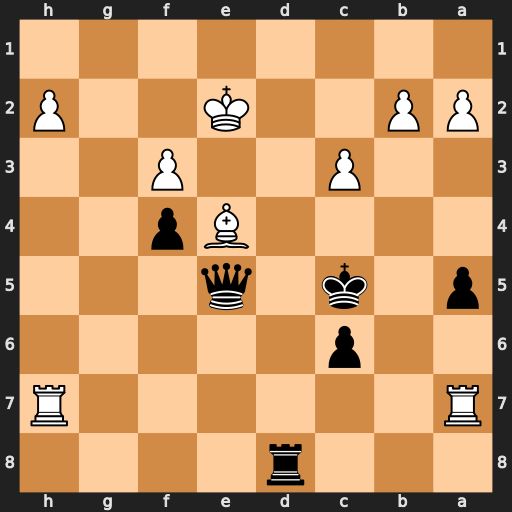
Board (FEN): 3r4/R6R/2p5/p1k1q3/4Bp2/2P2P2/PP2K2P/8
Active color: b
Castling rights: -
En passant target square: -
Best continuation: Qd6 Rad7 Rxd7 Rxd7 Qxd7